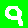
Digit: 9